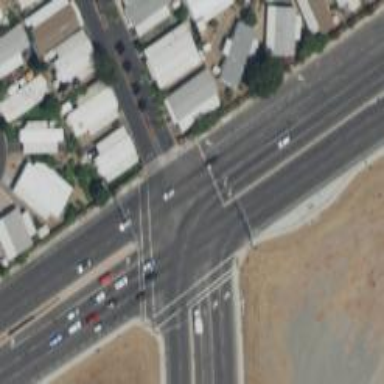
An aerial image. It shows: Primary highway with separate asphalt sidewalk.